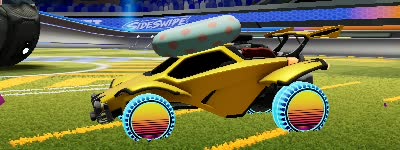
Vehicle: octane